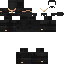
A female skeleton skin with dark skin, wearing blonde helmet dressed in a black hoodie and black pants, featuring a closed mouth.